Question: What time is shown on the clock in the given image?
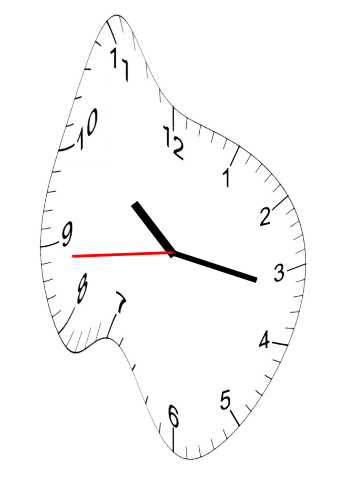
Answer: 10:16:44